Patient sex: M
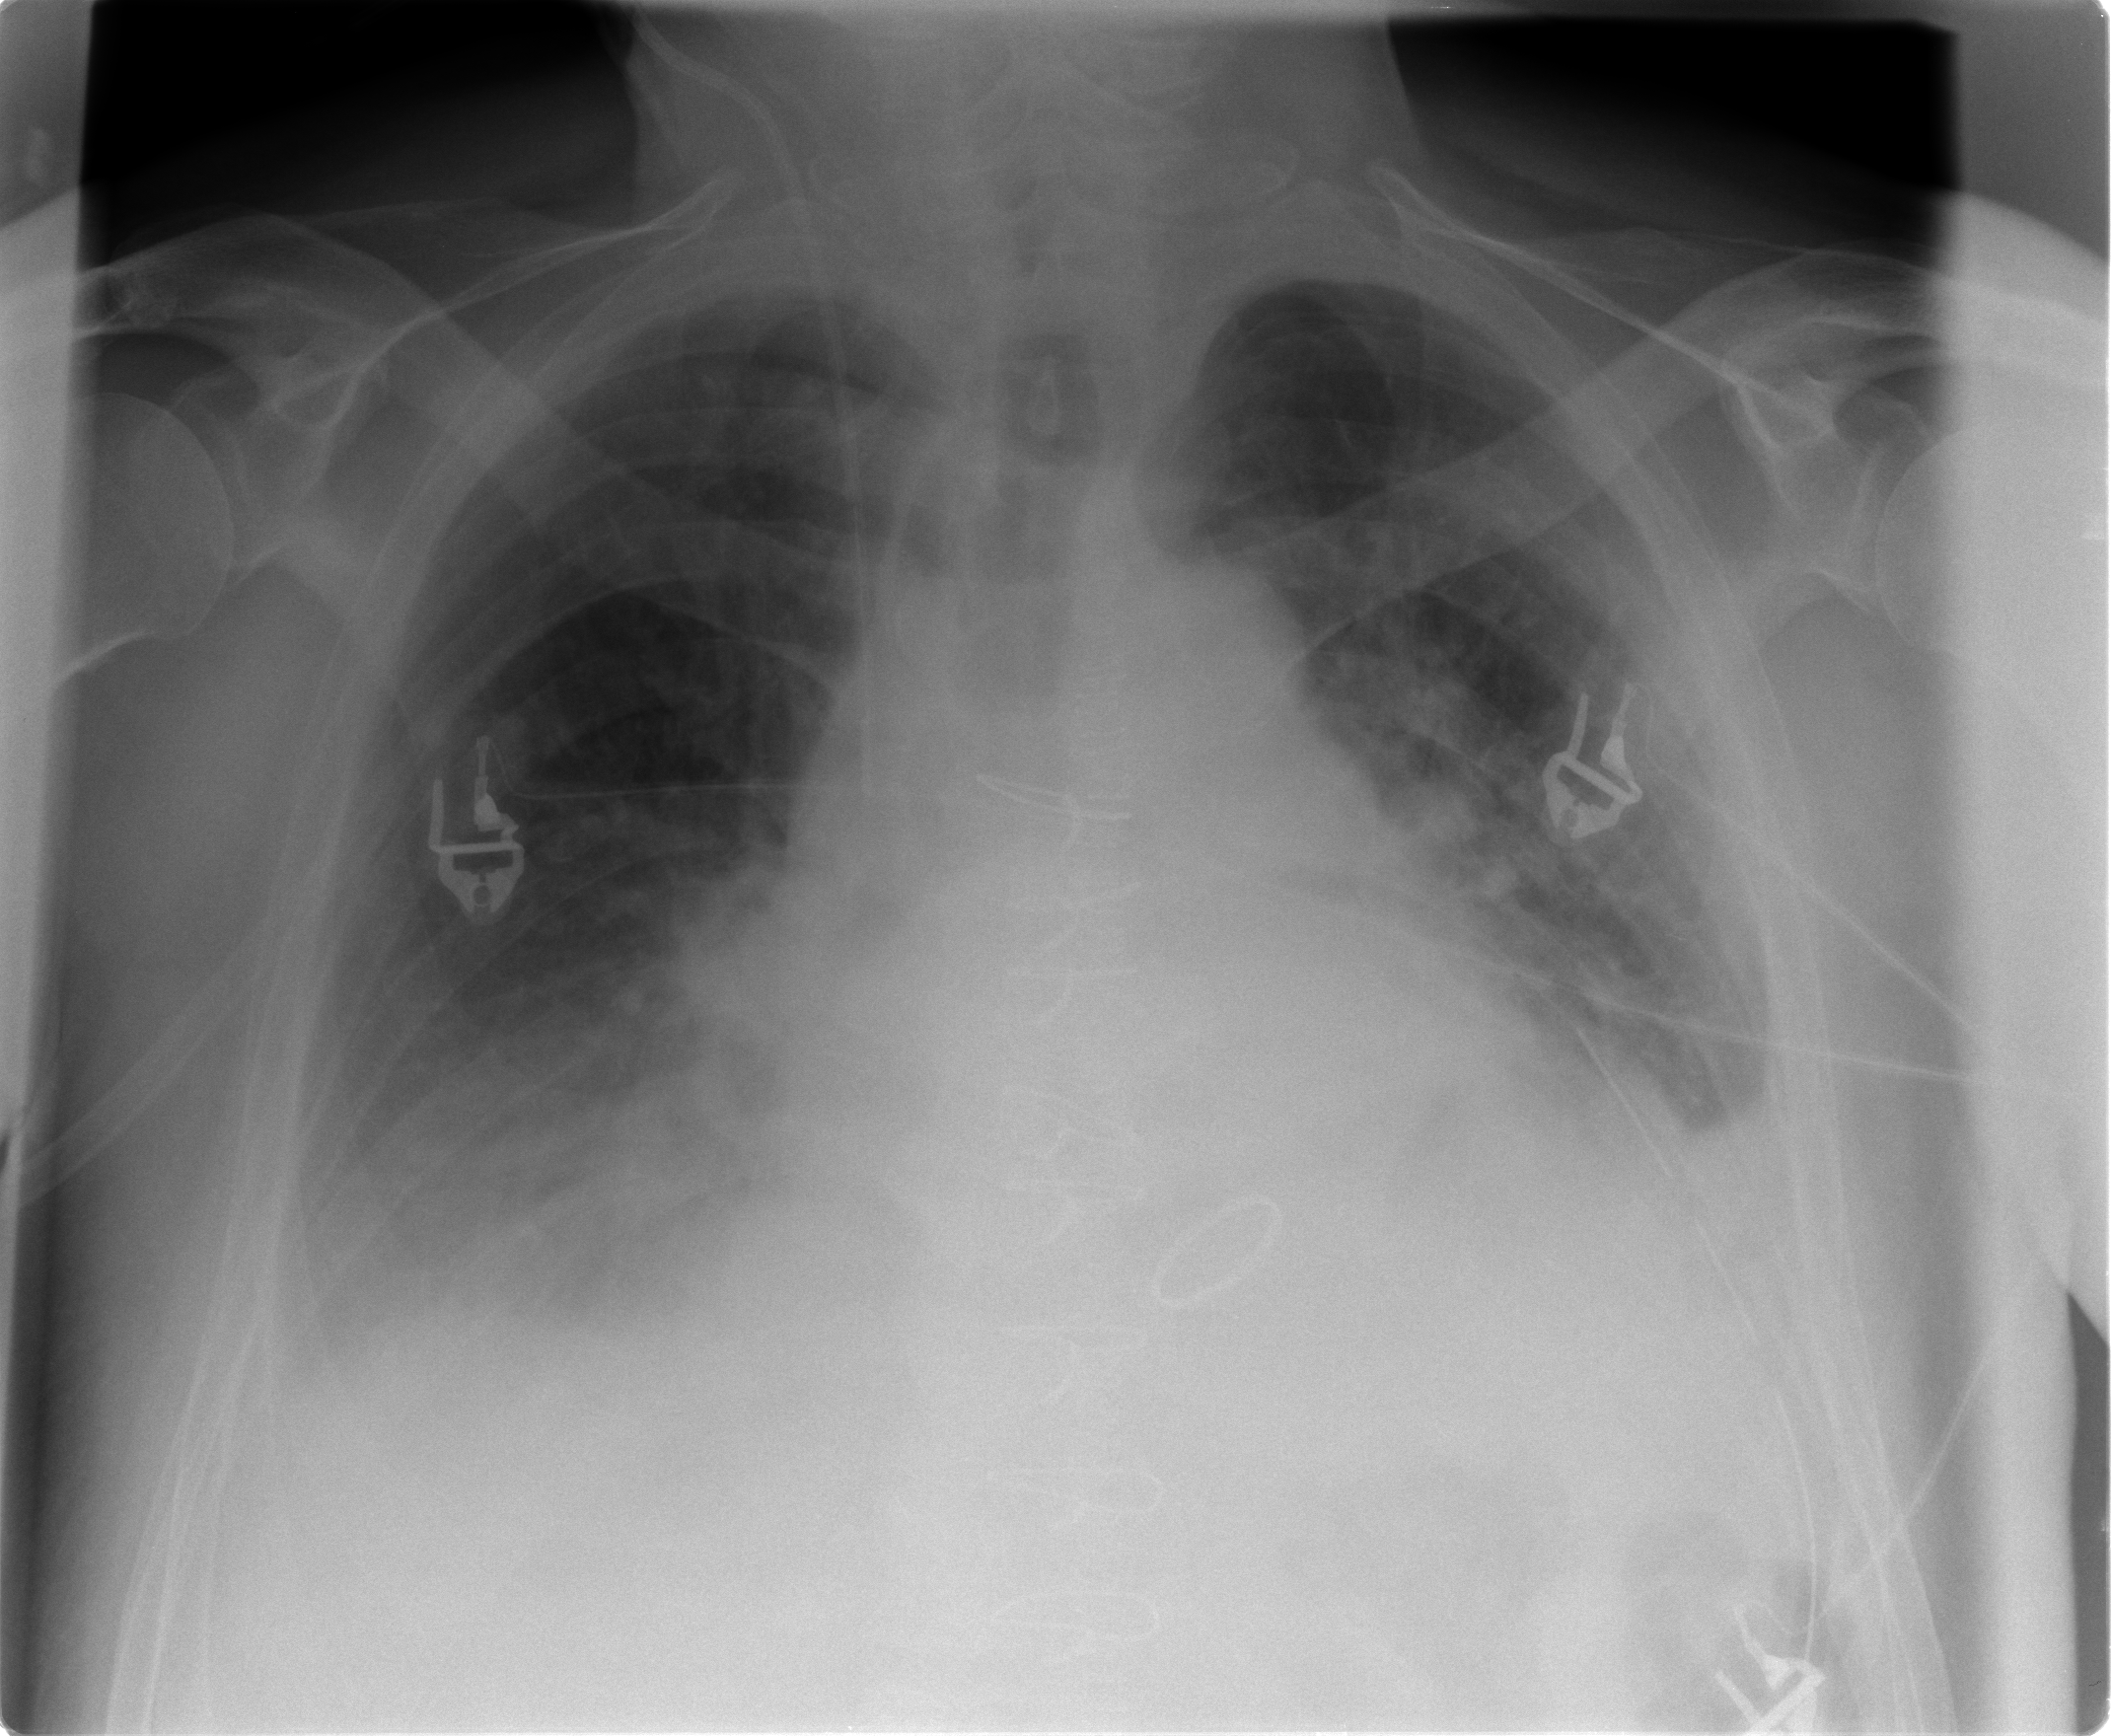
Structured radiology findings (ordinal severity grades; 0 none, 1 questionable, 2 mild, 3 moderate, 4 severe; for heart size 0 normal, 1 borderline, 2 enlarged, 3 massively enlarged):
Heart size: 2
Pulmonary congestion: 2
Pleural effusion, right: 2
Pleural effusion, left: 2
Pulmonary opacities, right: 0
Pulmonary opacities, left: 0
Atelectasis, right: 2
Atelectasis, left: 2